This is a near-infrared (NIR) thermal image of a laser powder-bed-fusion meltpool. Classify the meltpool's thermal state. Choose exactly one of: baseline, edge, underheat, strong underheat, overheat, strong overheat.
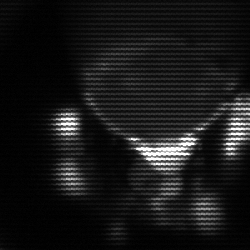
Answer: edge